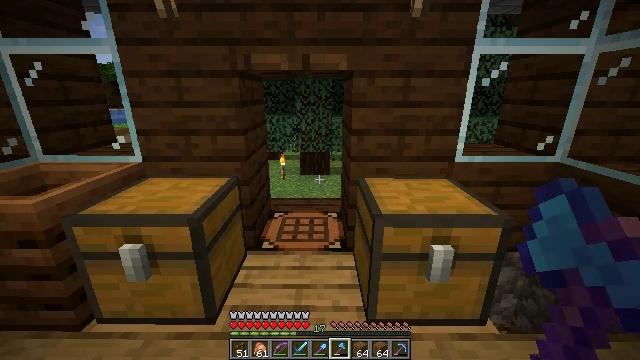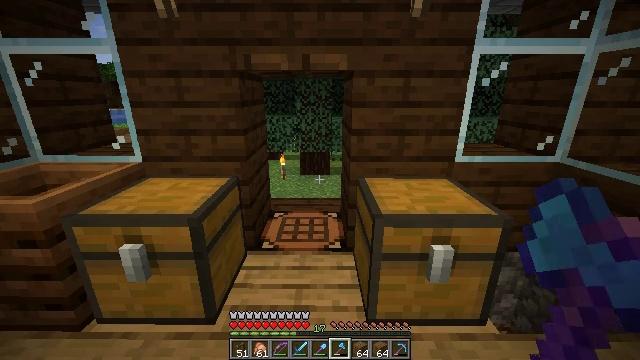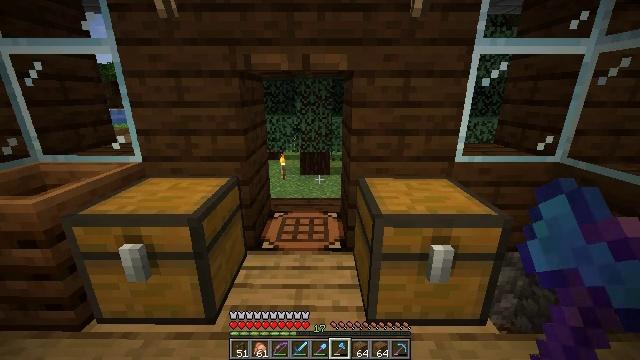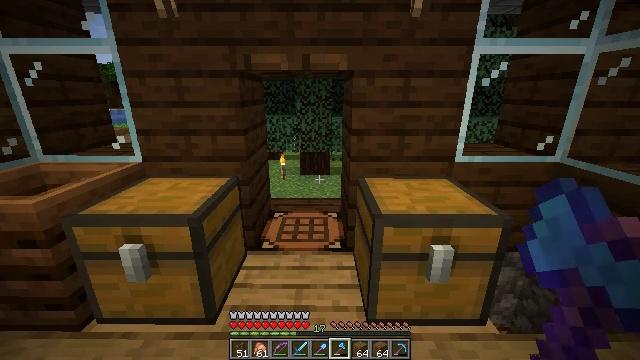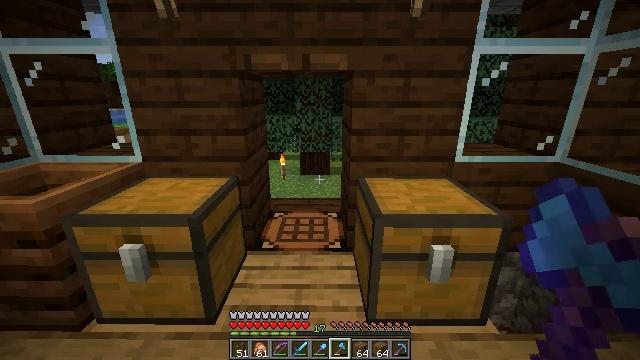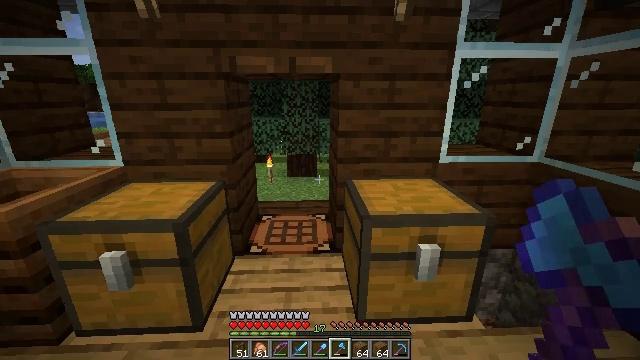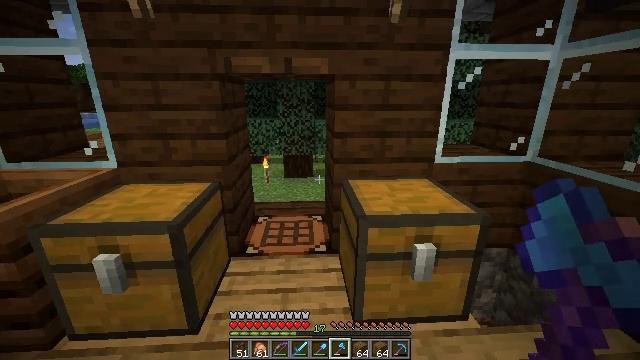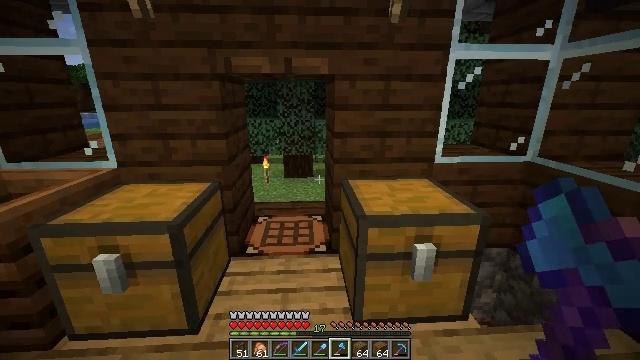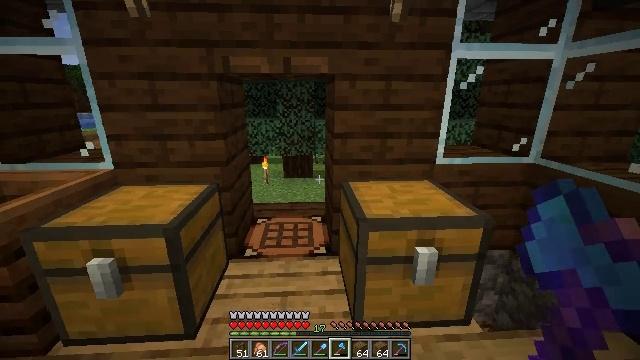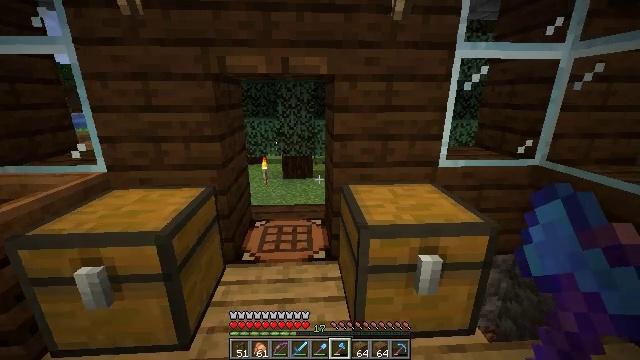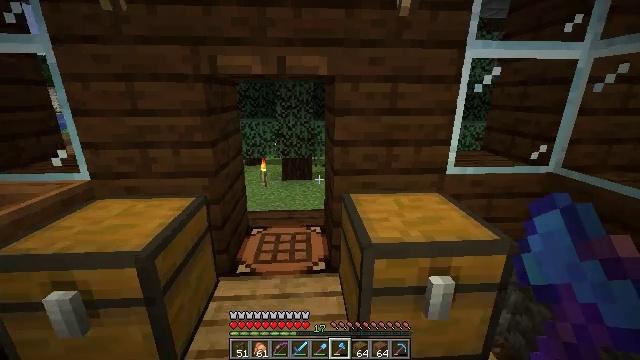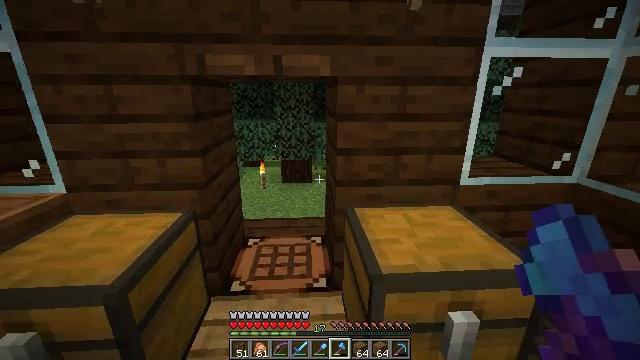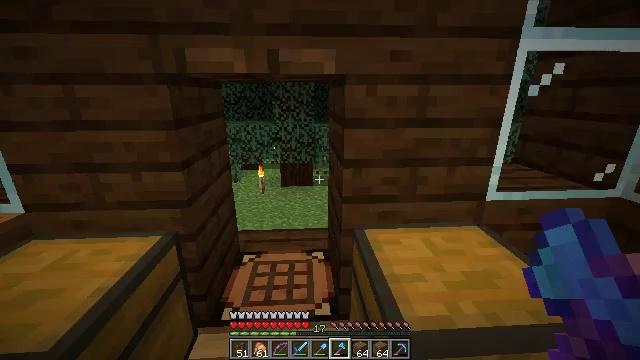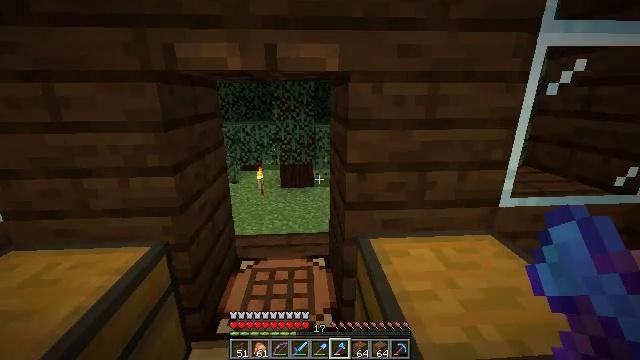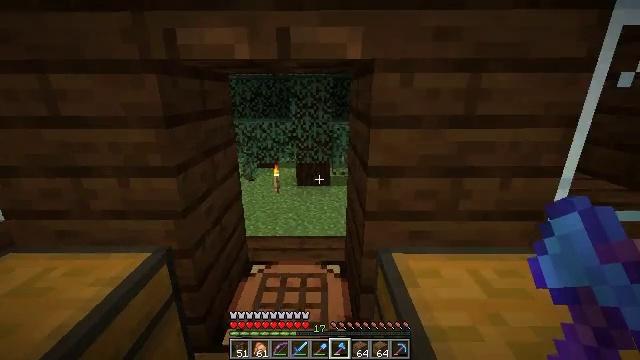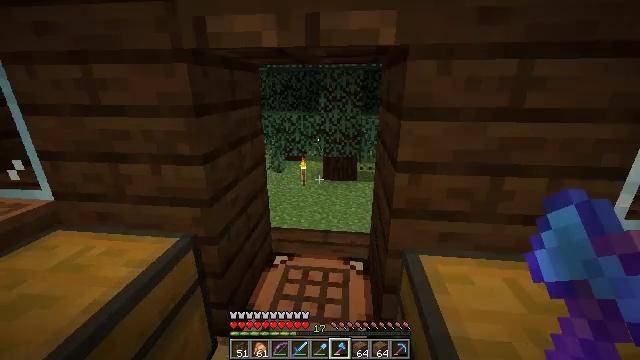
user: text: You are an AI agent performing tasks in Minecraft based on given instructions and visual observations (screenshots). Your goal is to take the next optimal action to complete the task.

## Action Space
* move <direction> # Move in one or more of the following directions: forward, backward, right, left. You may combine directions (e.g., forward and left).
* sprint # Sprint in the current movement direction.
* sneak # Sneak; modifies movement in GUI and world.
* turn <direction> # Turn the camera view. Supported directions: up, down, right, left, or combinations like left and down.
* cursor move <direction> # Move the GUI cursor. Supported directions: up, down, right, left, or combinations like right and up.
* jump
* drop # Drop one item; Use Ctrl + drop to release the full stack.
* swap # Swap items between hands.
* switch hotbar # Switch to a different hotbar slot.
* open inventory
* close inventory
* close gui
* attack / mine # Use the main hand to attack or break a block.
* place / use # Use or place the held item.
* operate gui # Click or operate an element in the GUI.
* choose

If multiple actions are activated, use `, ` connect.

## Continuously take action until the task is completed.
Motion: motion action
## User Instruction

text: Reclaim the spruce fence for reuse.
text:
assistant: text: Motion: no_op
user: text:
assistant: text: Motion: no_op
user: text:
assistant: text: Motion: no_op
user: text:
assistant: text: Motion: no_op
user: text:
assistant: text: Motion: turn right
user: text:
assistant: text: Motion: no_op
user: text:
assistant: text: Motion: no_op
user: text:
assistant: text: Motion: move forward
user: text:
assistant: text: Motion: move forward
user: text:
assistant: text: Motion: move forward
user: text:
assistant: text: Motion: move forward
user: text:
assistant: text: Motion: move forward
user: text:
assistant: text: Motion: move forward
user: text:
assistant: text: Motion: move forward, turn left
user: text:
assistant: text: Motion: move forward, turn left and down
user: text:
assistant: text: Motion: move forward, sprint, turn left
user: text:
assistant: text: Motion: move forward, sprint
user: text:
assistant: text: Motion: move forward, sprint
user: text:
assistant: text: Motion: move forward, sprint
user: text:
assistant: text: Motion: move forward
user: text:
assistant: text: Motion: move forward
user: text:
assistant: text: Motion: move forward
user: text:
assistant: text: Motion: move forward, sprint
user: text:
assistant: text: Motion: move forward, sprint
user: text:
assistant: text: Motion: move forward, sprint
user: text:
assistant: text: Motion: move forward, sprint
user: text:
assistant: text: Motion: move forward
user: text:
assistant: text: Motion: move forward
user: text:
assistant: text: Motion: move forward, turn left
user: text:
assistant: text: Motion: move forward, turn left